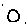
Label: circle